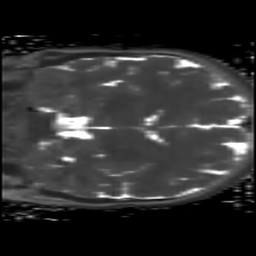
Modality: T2map
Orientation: coronal
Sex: female
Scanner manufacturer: siemens
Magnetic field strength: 3 T
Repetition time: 4 s